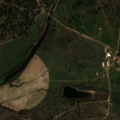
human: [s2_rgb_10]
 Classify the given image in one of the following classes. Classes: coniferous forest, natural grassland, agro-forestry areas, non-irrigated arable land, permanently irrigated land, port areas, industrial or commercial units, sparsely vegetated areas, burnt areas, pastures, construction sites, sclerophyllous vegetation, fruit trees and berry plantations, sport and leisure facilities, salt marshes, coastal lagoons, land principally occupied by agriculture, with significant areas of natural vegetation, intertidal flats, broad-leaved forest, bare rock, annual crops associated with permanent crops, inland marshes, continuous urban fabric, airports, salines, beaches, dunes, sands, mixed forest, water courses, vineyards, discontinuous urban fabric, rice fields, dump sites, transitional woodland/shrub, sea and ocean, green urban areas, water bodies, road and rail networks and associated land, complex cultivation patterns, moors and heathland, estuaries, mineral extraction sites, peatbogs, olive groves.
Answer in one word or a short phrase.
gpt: non-irrigated arable land, permanently irrigated land, complex cultivation patterns, agro-forestry areas